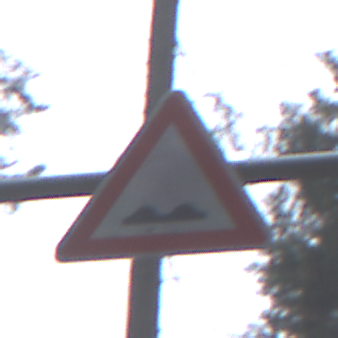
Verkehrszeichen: UnebeneFahrbahn
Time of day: Midday
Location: Outdoor (Nature)
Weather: Overcast
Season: NotSpecified
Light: Natural